Question: After playing around with toy datasets, this was my first attempt to use data that is relevant for a project at work. In short, after limping to get nearly all of my data into Neo4j, my last query simply stalled. See the screenshot.

Note: I was prototyping my queries by pasting them into the browser tool, but my longer term plan was to keep all of the commands in a '.cql' file that I could script on my workstation in order to perform nightly analyses.
To add context to my problem, I am prototyping on my macbook.
- - - -
The files I am processing (rows/columns). I am not importing every column, it was just easier to keep my current datasets in check.
- - - - - - - - - -
The only config options that I set manually for neo4j were in 'neo4j-wrapper.conf' where I set 'wrapper.java.initmemory' and 'wrapper.java.maxmemory' to '4096'. I did this after poking around to find similar problems.
I made these changes out of the gate because within the browser, I was getting error messages that the database was disconnected while processing my queries.
Lastly, because my data are work-related, I can't provide test data. I can, however, link to my cypher queries.
<URL>
Any help and advice would be greatly appreciated. I am pretty confident this is user error on my end, but I have definitely hit the road with respect to what my next steps would be.
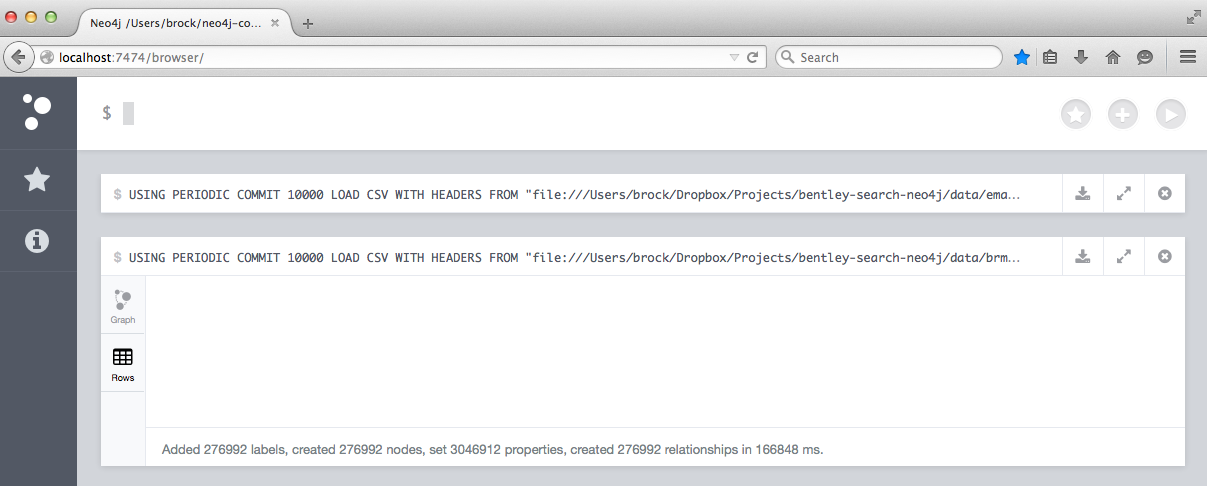
Answer: Avoid eager loading in LOAD CSV. It doesn't respect PERIODIC COMMIT. See this <URL> by Mark Needham for a thorough explanation.